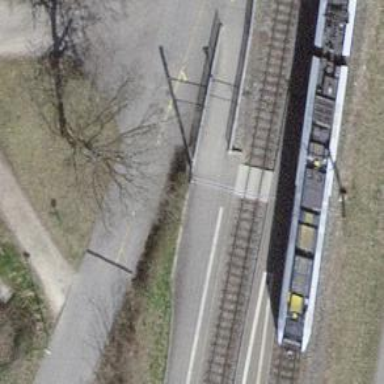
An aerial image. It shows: Railway crossing.